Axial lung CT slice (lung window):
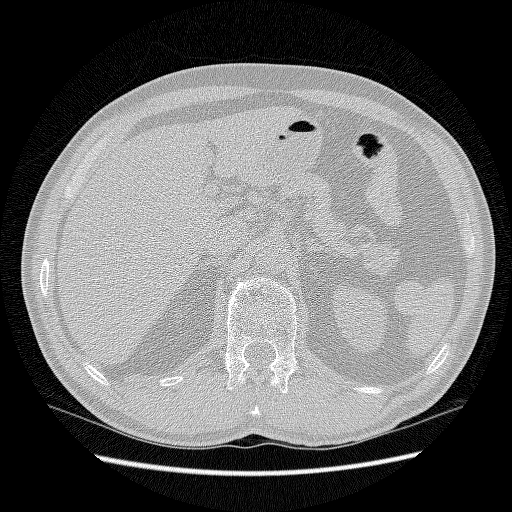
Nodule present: no